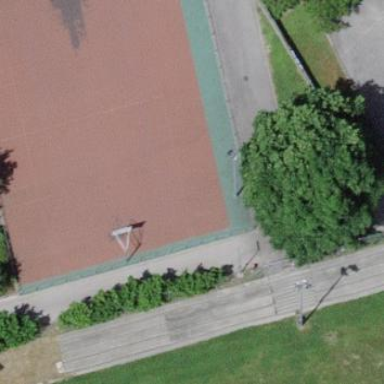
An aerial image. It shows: Basketball court on leisure land pitch.